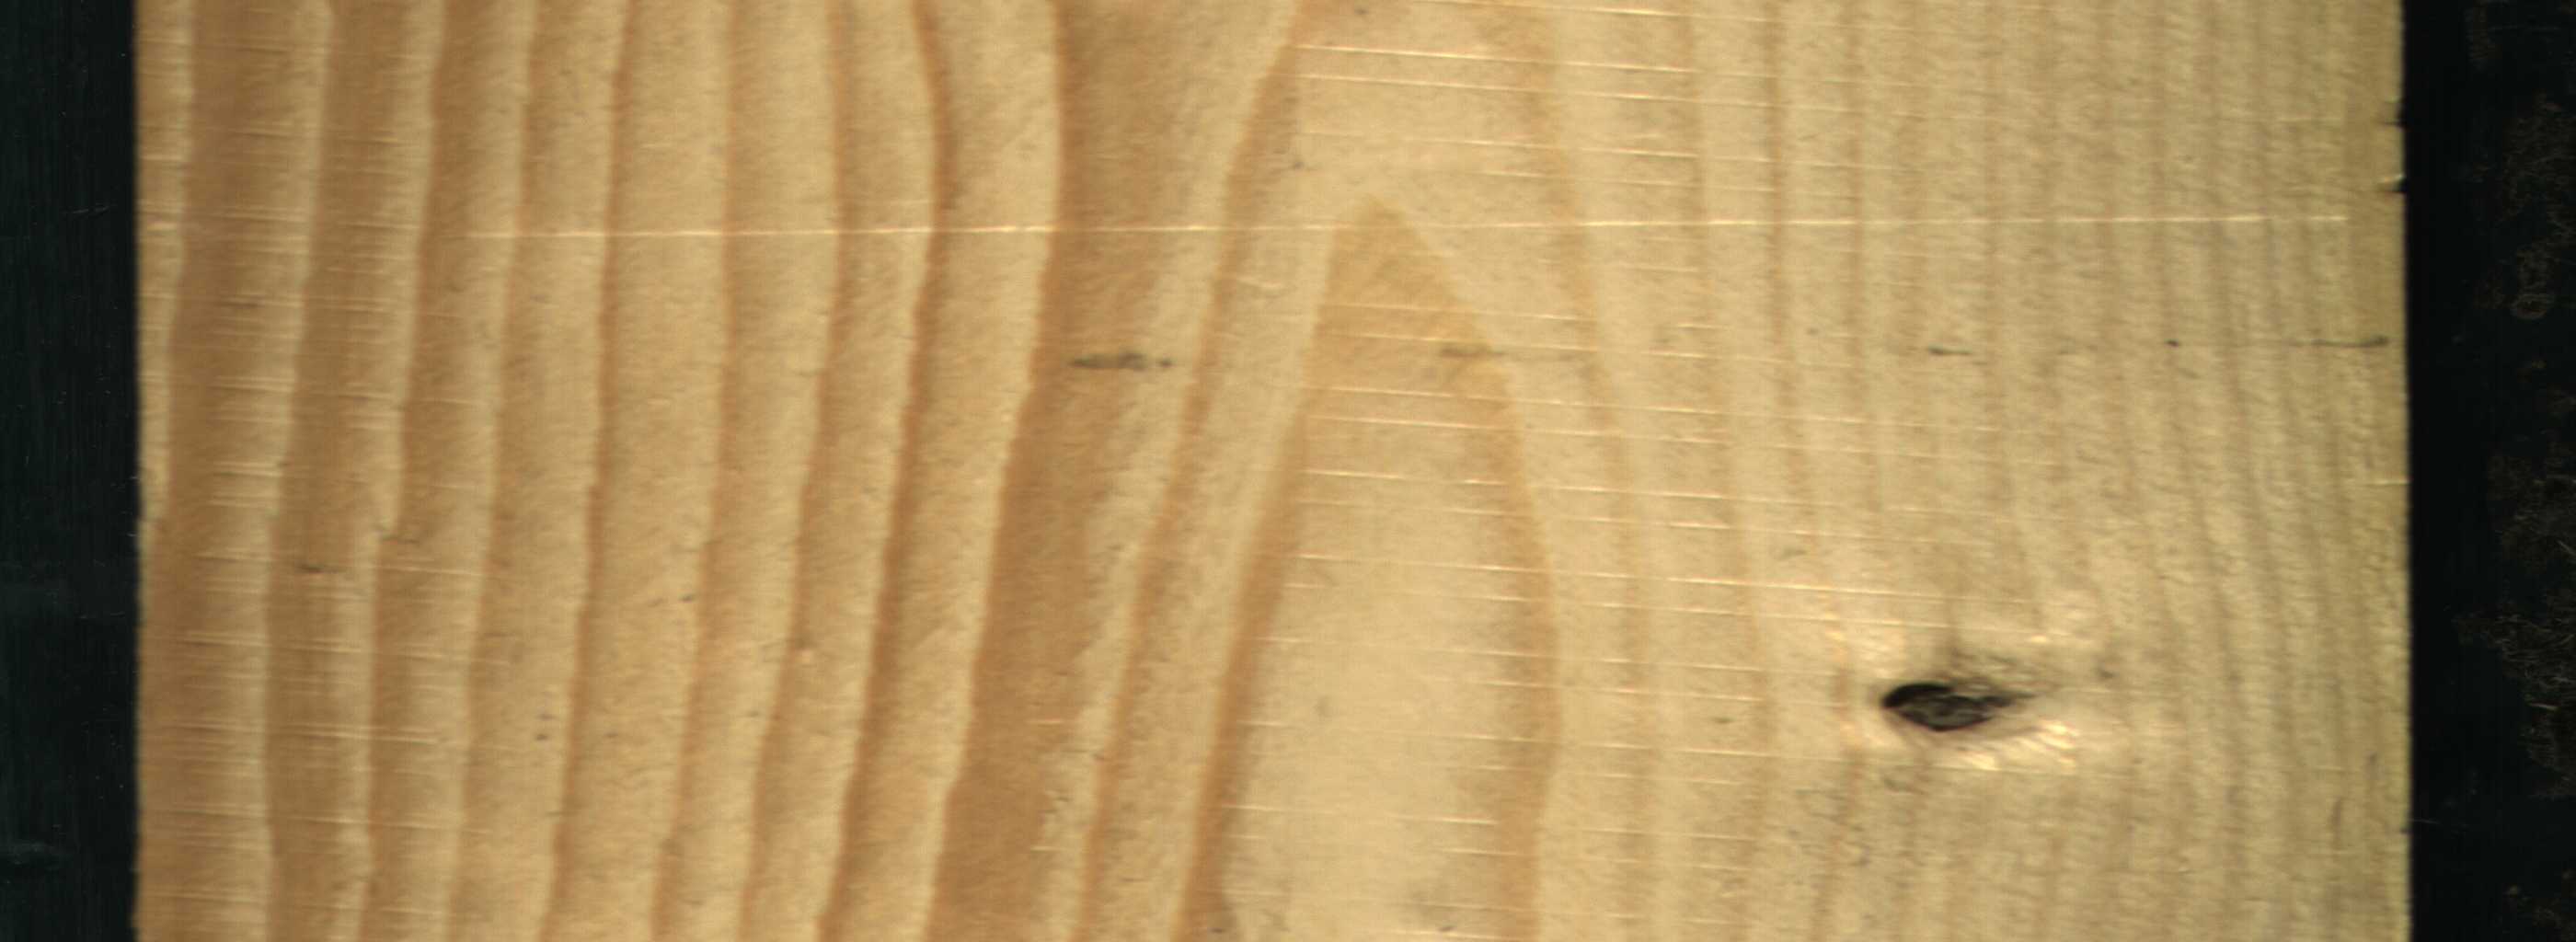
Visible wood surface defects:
Dead_Knot